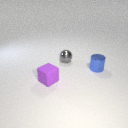
small purple rubber cube to the left of small gray metal sphere